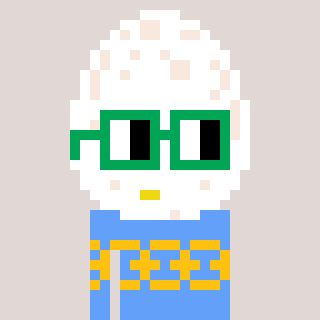
a pixel art character with square green glasses, a egg-shaped head and a blue-colored body on a warm background